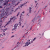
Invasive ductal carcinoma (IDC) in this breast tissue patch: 0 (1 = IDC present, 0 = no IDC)